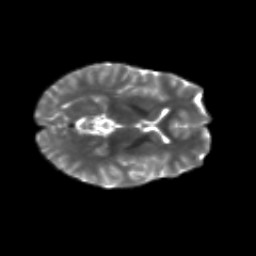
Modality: T2w
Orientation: axial
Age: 30
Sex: female
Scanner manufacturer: siemens
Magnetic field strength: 3 T
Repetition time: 8.8 s
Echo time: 0.085 s